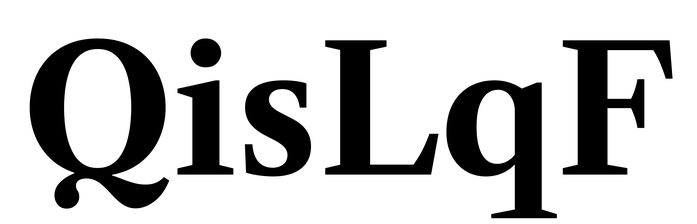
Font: LibreCaslonText_Bold